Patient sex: M
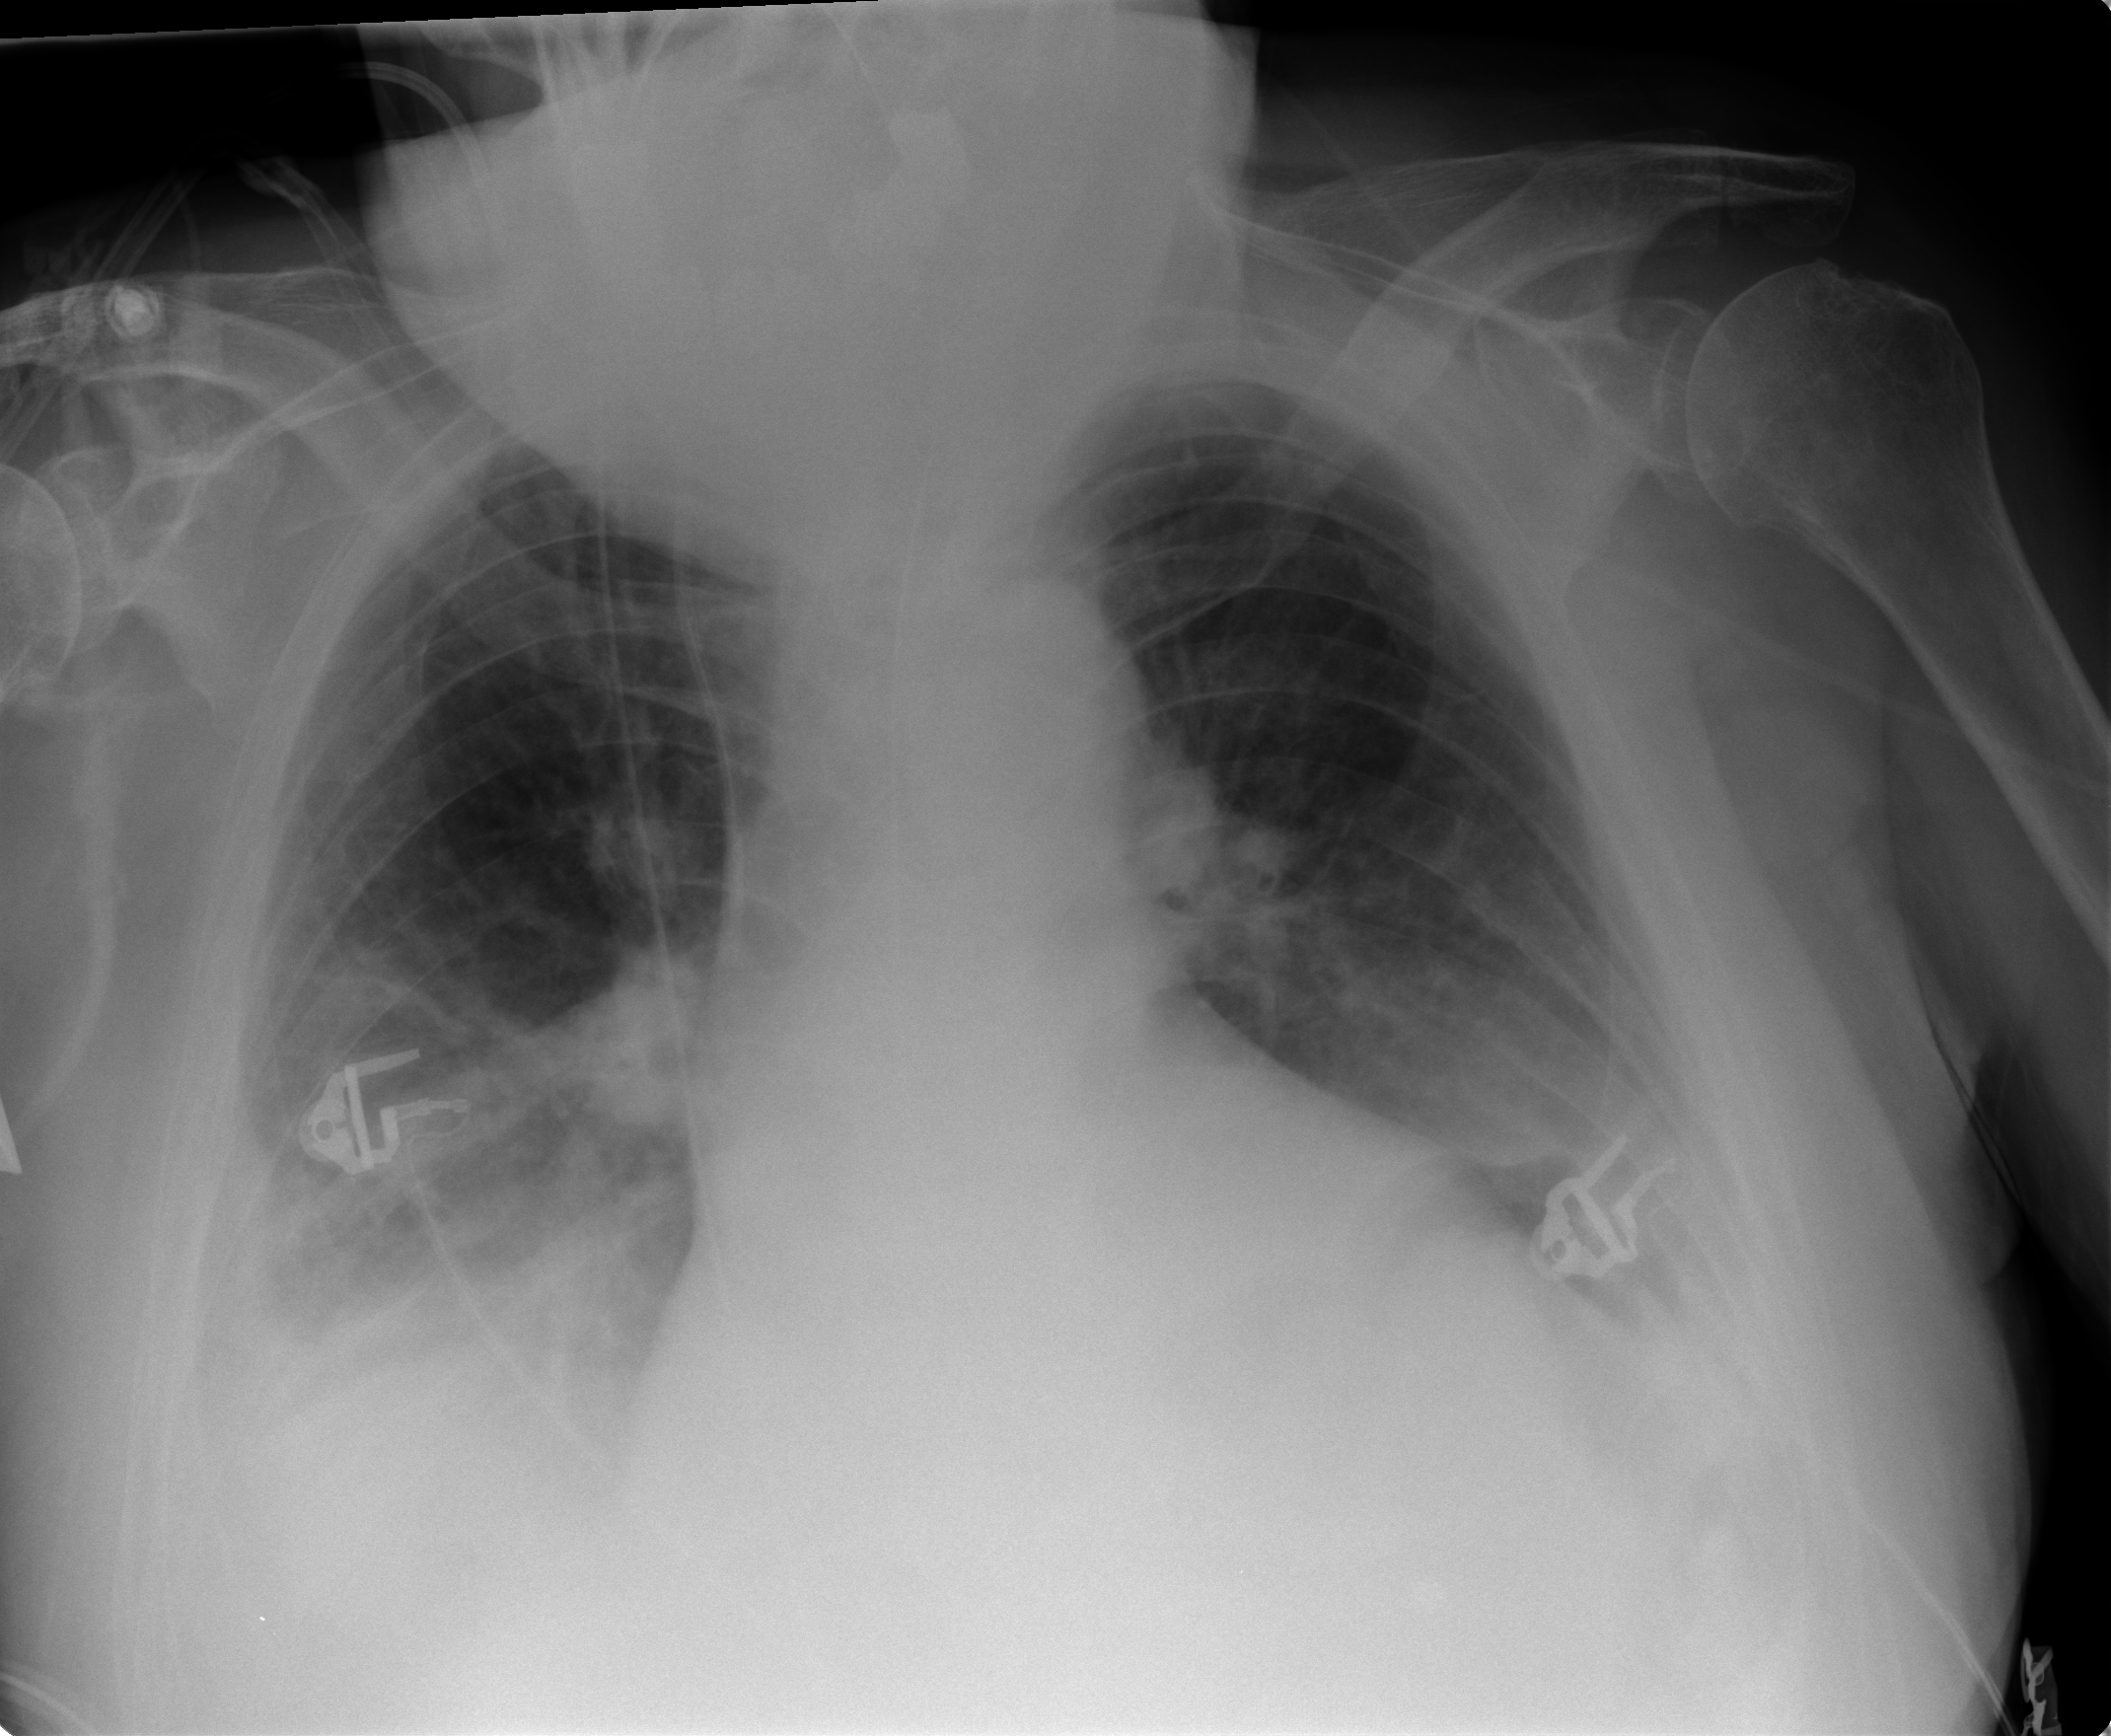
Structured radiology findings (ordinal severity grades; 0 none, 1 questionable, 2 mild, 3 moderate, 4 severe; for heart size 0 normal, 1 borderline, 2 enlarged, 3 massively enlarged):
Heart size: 2
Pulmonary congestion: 2
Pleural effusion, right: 2
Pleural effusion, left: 2
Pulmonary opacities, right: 1
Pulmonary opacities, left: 1
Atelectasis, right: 3
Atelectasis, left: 2